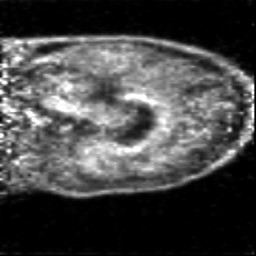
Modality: PET
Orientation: sagittal
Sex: male
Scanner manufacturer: siemens